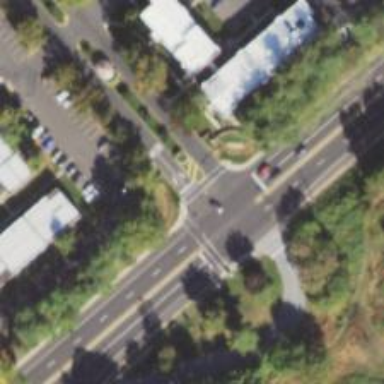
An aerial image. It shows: Marked road crossing.